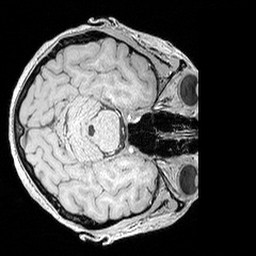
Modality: MP2RAGE
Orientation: axial
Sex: female
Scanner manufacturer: siemens
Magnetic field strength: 3 T
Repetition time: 5 s
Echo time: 0.00292 s